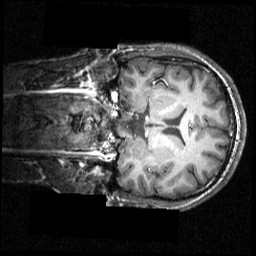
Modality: T1w
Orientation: coronal
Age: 21
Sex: male
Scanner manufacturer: siemens
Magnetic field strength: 3.951 T
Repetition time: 1.5 s
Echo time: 0.00335 s